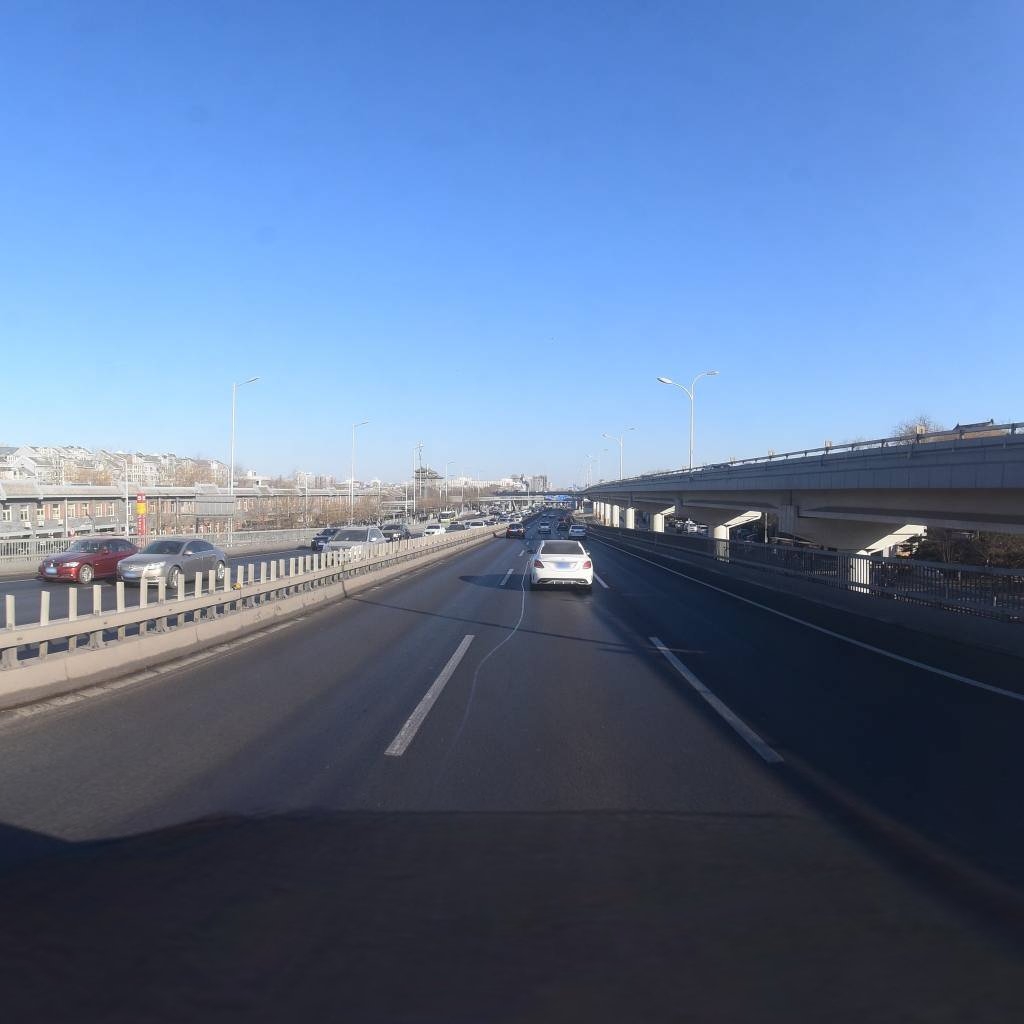
Region: Xicheng
Road damage annotations: longitudinal patch